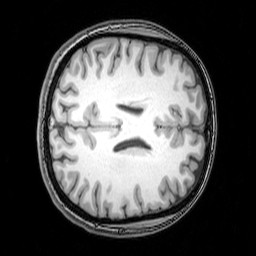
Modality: T1w
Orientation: axial
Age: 25
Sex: female
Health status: healthy
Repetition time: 0.081 s
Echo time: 0.037 s